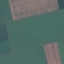
Land use / land cover class: AnnualCrop